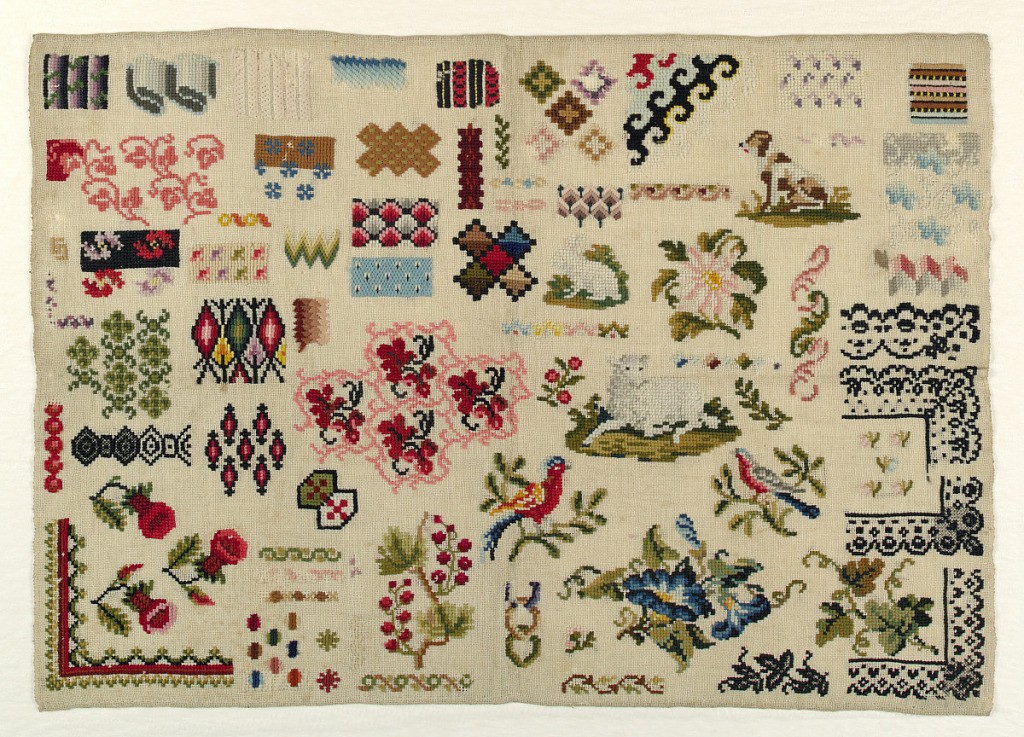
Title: Sampler
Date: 1850–1870
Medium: wool and silk embroidery on cotton foundation Technique: embroidered in cross, back, and satin (upright Gobelin) stitches on plain weave foundation
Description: Isolated motifs including dog and a lamb and lace-like border.